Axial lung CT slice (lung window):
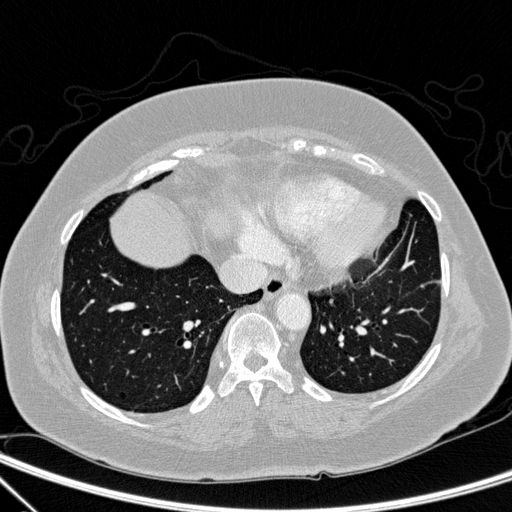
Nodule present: no